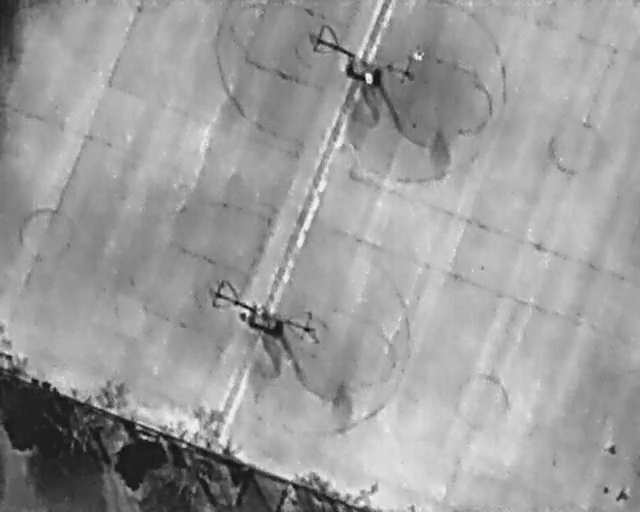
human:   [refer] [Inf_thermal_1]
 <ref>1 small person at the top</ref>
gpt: <box>[[56, 14, 58, 16, 2]]</box>